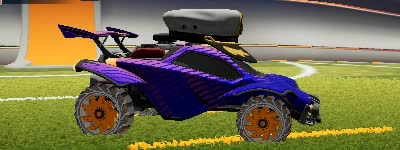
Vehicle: octane